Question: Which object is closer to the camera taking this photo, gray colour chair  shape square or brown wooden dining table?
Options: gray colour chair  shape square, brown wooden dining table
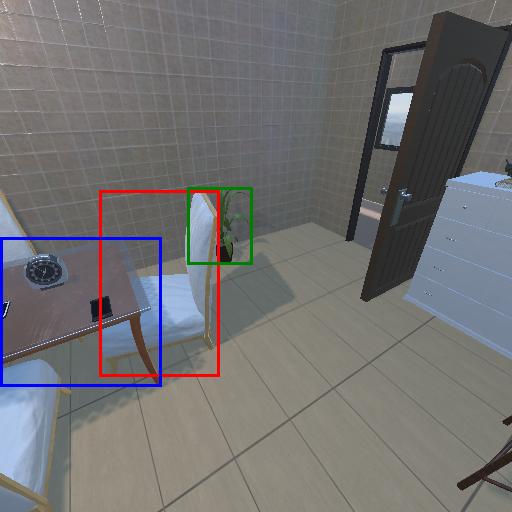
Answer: gray colour chair  shape square